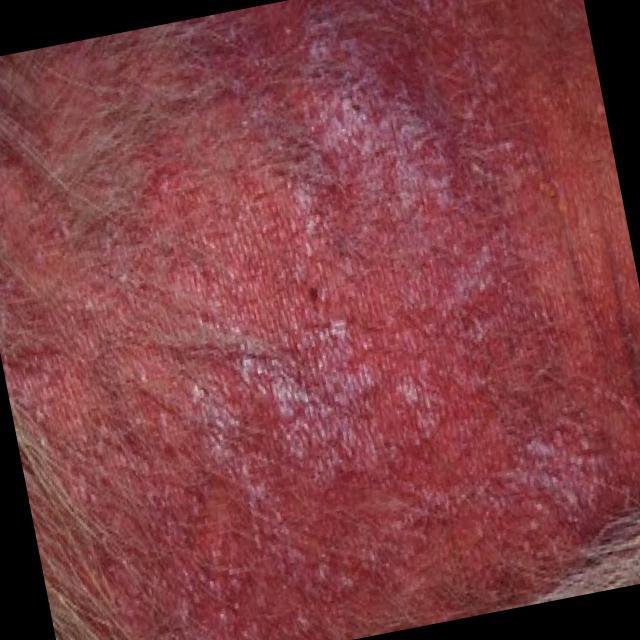
Canine fungal skin infection — characterized by alopecia, scaling, crusting, and circular lesions. Common agents include Malassezia and Candida species.